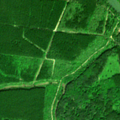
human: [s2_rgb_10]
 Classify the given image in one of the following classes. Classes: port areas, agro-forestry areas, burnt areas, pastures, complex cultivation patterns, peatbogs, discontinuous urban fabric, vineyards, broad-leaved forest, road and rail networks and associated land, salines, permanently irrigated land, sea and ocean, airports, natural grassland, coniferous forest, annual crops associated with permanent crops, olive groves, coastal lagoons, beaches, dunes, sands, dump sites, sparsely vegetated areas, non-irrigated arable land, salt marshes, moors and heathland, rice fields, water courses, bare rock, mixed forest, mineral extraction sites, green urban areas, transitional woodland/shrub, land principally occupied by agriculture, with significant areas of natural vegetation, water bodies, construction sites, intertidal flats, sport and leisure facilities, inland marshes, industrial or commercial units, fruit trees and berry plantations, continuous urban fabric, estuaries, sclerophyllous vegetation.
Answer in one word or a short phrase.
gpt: broad-leaved forest, transitional woodland/shrub, water courses